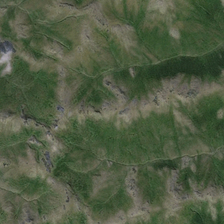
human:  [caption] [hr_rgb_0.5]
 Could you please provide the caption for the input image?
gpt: this is a piece of green mountain .

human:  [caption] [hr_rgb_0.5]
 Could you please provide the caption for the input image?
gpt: this is a piece of green mountain .

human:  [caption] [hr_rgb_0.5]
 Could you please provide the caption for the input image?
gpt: this is a piece of green mountain .

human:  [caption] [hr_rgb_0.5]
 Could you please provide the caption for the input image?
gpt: this is a piece of green mountain .

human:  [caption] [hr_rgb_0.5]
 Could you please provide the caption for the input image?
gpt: this is a piece of green mountain .